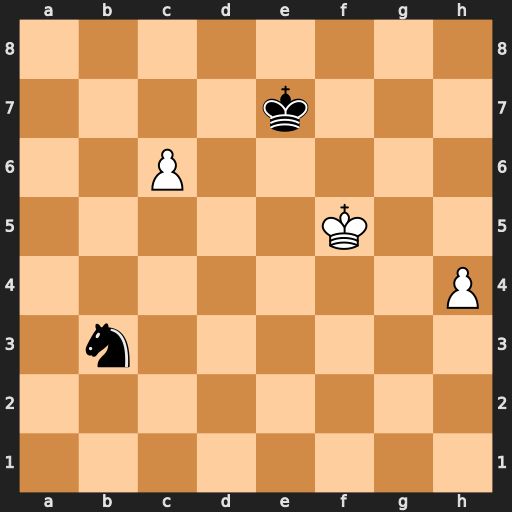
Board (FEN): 8/4k3/2P5/5K2/7P/1n6/8/8
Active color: w
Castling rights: -
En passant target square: -
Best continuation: c7 Nd4+ Kg6 Kd7 Kf6